Question: I have a question about plotting x axis in a certain order.
here is the sample data I am plotting:
'''
year names count
1 1998 allmylife - kcijojo 83
2 1997 doowopthatthing - laurynhill 196
3 1998 gettinjiggywitit - willsmith 231
4 2000 idontwanttomissathing - aerosmith 82
5 1998 imyourangel - rkelly 121
6 2013 myall - mariahcarey 70
'''
Here is my code:
'''
library(ggplot2)
setwd("C:/Users/Andrew/Desktop/music lyrics")
data = read.csv("summary.csv", header=FALSE, stringsAsFactors = FALSE)
names(data) = c('year', 'names', 'count')
ggplot(data, aes(names,count, fill=year))+
geom_bar(stat='identity')+
theme(axis.text.x = element_text(angle = 90, hjust = 1))
'''
And here is my current plot:

How do I sort the x axis such that it starts from 1998, 1999, 2000....2014? (instead of plotting them in random years)
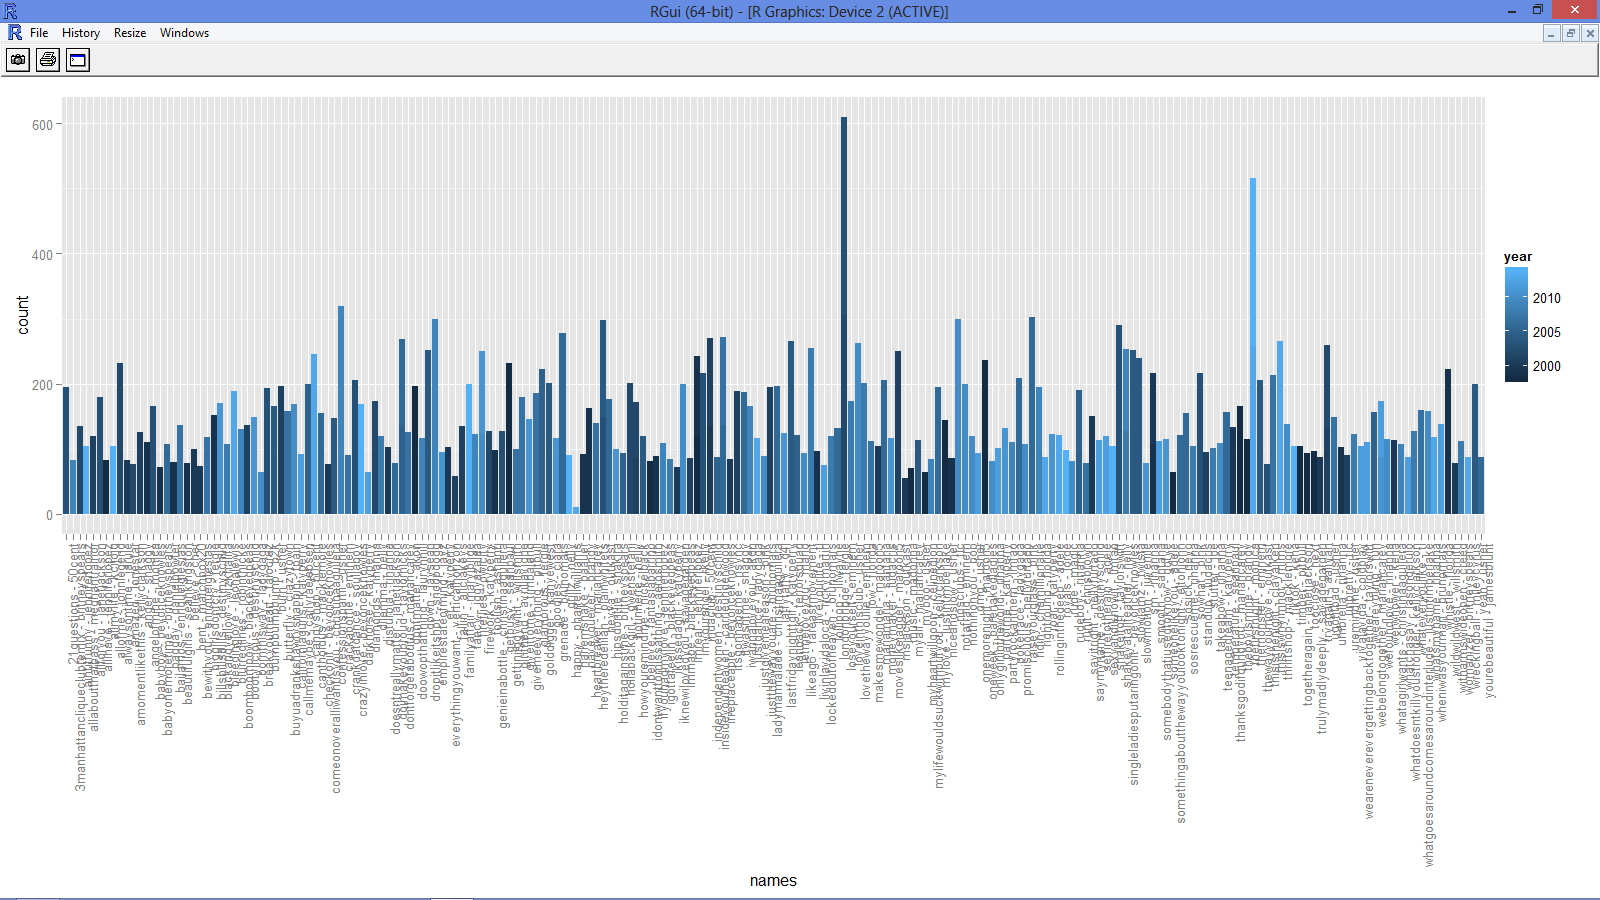
Answer: This will order the bars first by year, then alphabetically by name.
'''
d <- read.csv(text="year,names,count
1998, allmylife - kcijojo, 83
1997, doowopthatthing - laurynhill, 196
1998, gettinjiggywitit - willsmith, 231
2000, idontwanttomissathing - aerosmith, 82
1998, imyourangel - rkelly, 121
2013, myall - mariahcarey, 70")
d <- with(d, d[order(year, names), ])
d <- within(d, {
names <- reorder(names, seq_along(names), order=TRUE)
year <- as.factor(year)
})
ggplot(d, aes(names, count, fill=year))+
geom_bar(stat='identity')+
theme(axis.text.x = element_text(angle = 45, hjust = 1)) +labs(fill='year')
'''